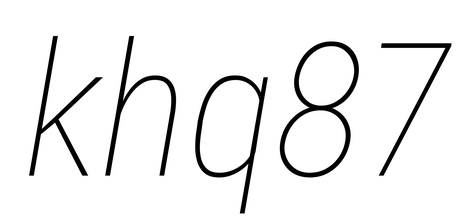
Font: Roboto-Italic_Condensed_Thin_Italic